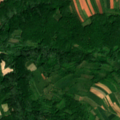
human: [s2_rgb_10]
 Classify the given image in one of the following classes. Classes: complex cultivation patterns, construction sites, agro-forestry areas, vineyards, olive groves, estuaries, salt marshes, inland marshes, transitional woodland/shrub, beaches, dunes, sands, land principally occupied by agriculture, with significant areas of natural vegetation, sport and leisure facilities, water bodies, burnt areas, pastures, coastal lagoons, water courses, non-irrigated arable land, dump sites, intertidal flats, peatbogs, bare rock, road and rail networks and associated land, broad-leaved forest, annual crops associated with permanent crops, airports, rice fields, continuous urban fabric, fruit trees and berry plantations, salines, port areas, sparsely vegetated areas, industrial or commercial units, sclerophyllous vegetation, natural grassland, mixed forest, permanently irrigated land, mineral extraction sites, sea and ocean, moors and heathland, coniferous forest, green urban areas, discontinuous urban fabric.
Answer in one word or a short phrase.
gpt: complex cultivation patterns, broad-leaved forest